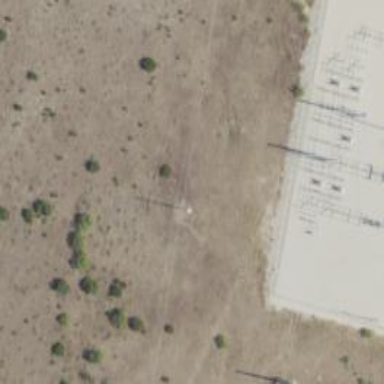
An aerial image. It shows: Power tower.